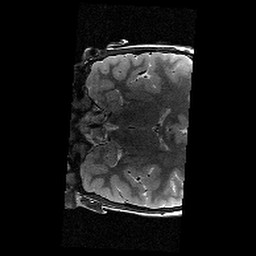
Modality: T2w
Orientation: coronal
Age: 10
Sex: female
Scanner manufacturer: siemens
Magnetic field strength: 3 T
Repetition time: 9.23 s
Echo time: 0.067 s